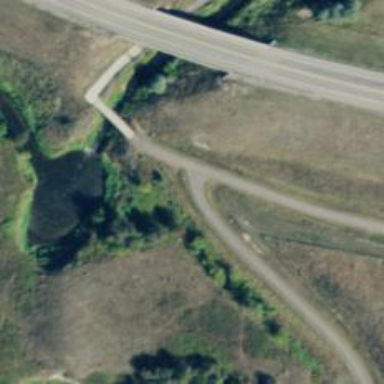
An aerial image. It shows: Cycleway bridge with asphalt surface.